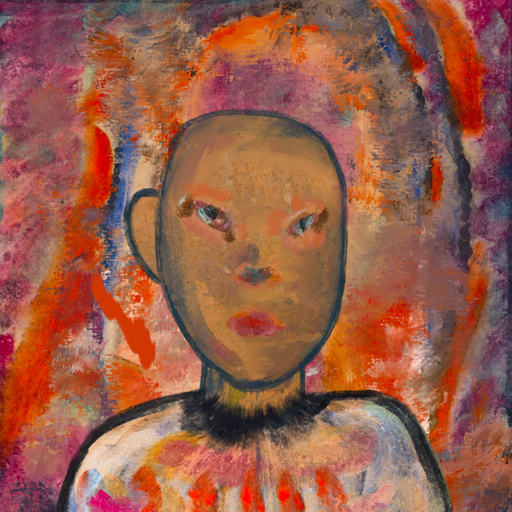
Background: Experience, Head And Neck Front: In_The_Sun, Face Front: Boggyland, Bust: Childish, Hair Front: Blank, Head Accessory: Blank, Second Necklace: Blank, Necklace: Blank, Baby: Blank